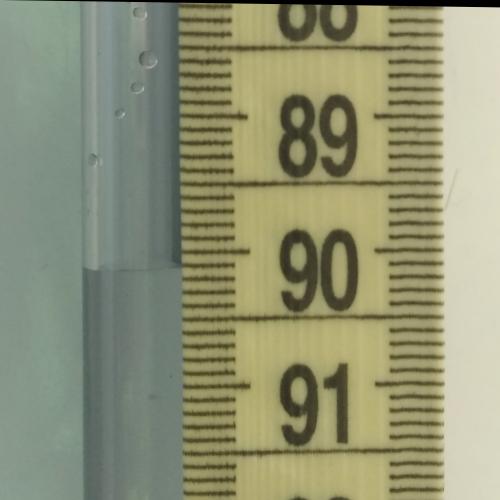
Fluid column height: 90.1 cm